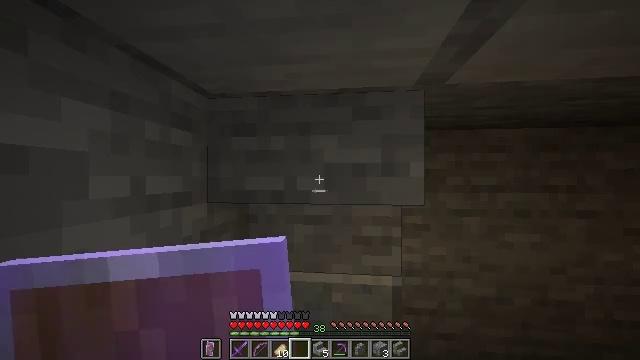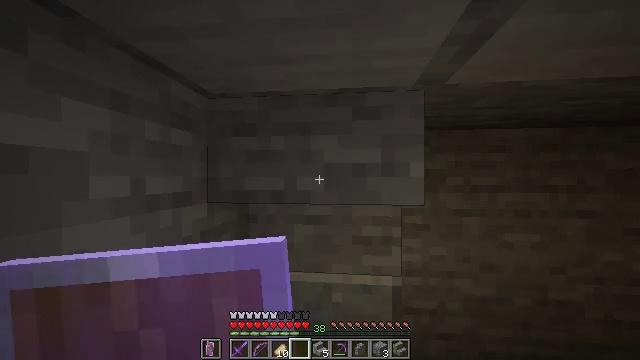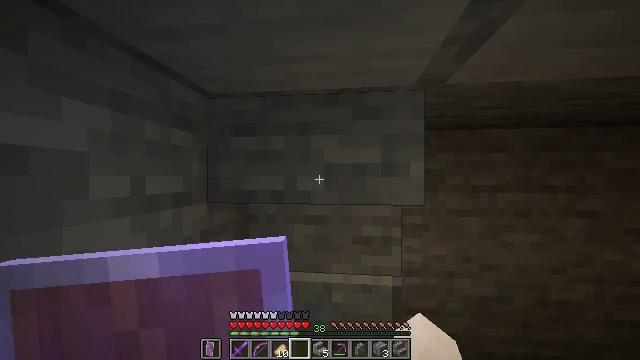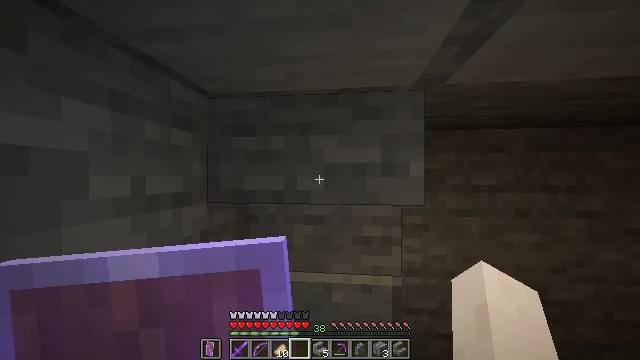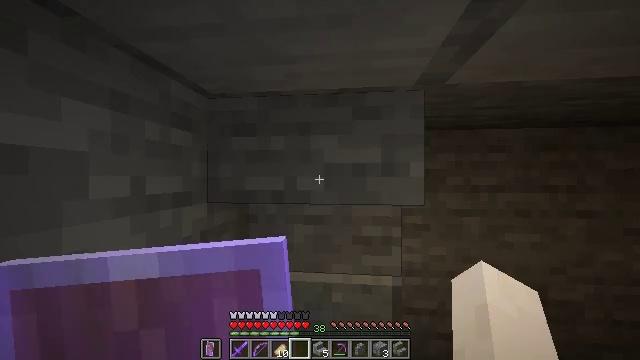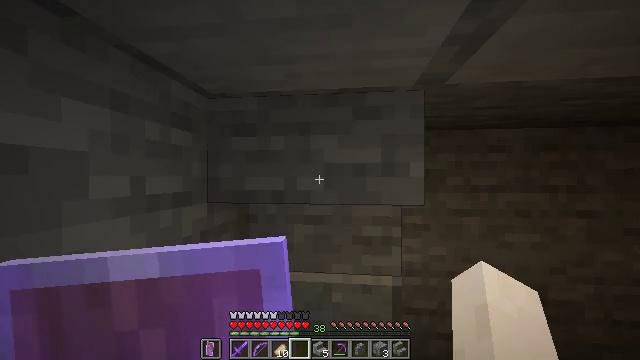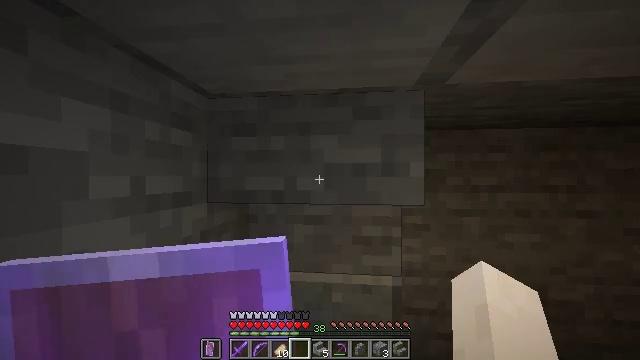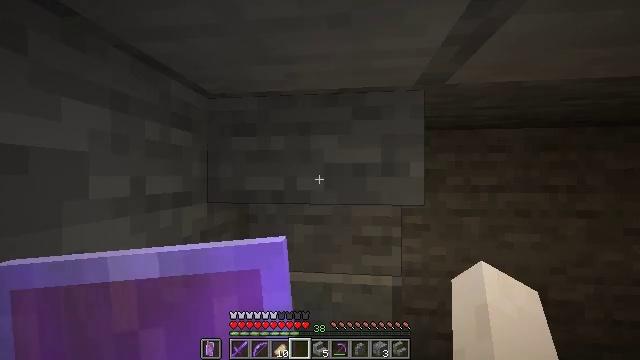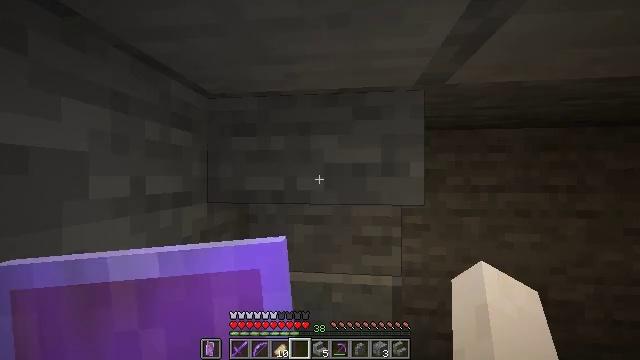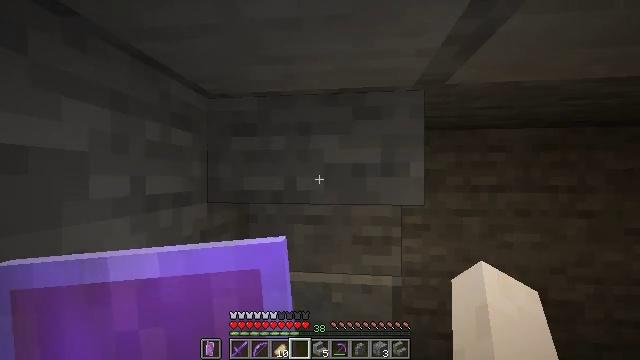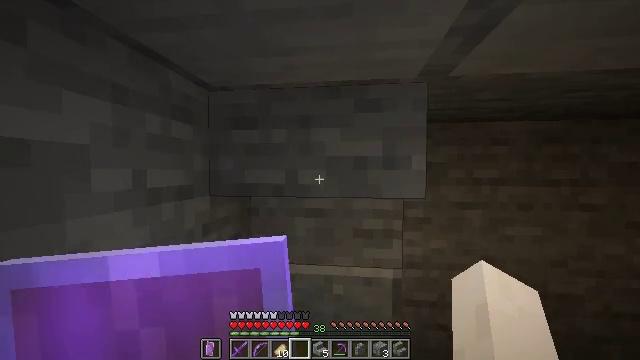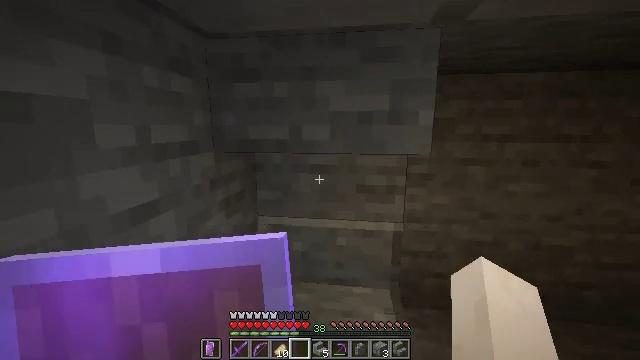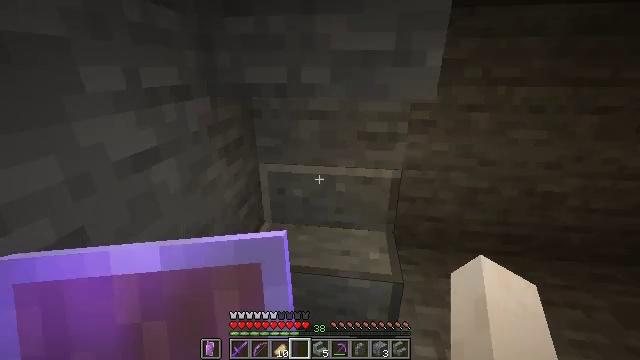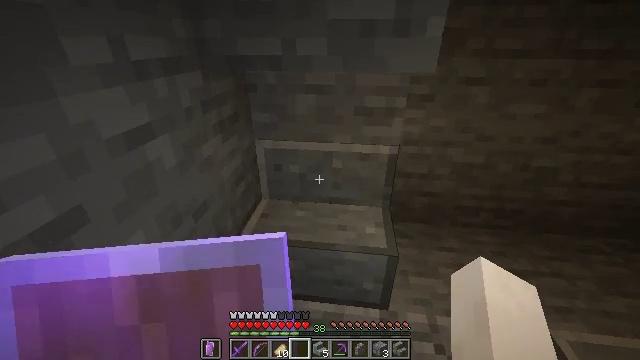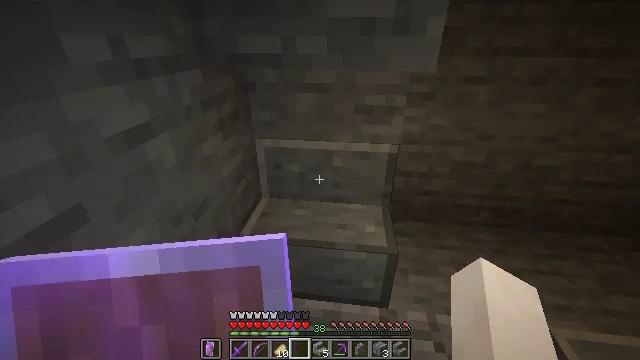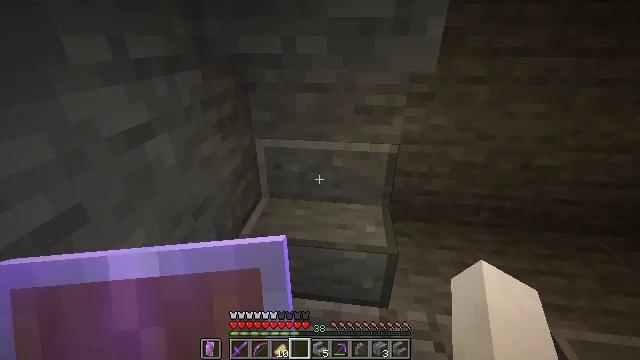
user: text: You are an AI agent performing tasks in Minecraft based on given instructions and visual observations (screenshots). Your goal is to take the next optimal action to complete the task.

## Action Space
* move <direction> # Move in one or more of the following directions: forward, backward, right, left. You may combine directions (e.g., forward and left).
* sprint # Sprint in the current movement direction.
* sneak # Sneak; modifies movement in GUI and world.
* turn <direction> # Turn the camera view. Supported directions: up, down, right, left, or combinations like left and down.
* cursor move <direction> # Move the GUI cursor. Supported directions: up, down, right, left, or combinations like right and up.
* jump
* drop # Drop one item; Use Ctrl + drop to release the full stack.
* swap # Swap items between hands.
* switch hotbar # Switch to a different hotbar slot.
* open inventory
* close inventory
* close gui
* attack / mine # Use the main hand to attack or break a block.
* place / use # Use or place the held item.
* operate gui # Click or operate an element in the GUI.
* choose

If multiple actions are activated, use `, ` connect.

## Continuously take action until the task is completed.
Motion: motion action
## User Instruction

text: Gather some stone stairs.
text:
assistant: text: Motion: no_op
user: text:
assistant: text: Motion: no_op
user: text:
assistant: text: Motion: no_op
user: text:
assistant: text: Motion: no_op
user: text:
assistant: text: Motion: no_op
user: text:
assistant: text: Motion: no_op
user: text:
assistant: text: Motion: no_op
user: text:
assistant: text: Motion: no_op
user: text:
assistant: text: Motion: no_op
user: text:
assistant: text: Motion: turn down
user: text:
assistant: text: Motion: turn down
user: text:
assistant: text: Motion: turn down
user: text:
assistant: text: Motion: turn down
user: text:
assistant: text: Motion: no_op
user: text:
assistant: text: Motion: no_op
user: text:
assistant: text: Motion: no_op
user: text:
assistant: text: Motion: no_op
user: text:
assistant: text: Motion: no_op
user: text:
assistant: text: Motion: no_op
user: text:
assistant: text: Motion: no_op
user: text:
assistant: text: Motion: no_op
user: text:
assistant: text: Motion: turn up
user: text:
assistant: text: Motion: turn right and up
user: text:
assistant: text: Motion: turn up
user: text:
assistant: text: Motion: turn up
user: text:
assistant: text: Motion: turn up
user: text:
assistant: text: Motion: no_op
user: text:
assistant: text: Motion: no_op
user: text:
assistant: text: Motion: no_op
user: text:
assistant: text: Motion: no_op